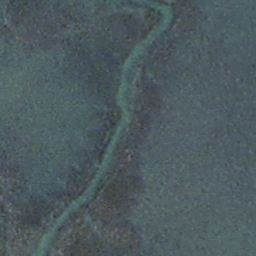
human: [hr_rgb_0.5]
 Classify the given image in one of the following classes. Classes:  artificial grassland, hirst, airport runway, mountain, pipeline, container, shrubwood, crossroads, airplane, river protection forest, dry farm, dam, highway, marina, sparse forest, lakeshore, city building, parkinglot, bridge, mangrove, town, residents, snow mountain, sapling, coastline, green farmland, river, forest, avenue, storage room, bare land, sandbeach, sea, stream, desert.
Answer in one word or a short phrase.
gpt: stream